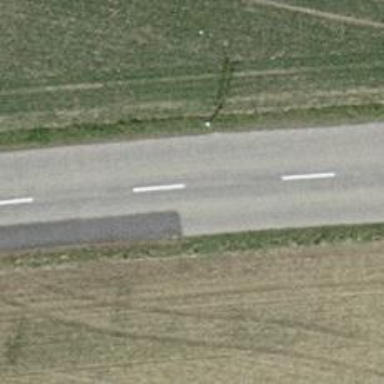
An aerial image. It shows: Tertiary road with asphalt surface.